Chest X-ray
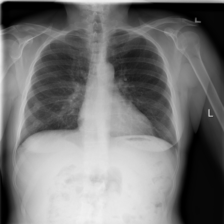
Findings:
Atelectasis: negative
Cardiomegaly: negative
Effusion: negative
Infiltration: positive
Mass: negative
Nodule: negative
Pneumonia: negative
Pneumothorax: negative
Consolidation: negative
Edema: negative
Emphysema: negative
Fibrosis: negative
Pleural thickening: negative
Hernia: negative